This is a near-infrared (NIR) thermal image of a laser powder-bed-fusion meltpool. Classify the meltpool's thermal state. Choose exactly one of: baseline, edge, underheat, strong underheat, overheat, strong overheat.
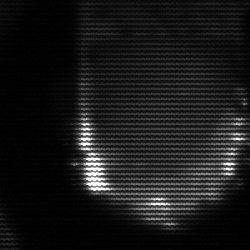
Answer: baseline